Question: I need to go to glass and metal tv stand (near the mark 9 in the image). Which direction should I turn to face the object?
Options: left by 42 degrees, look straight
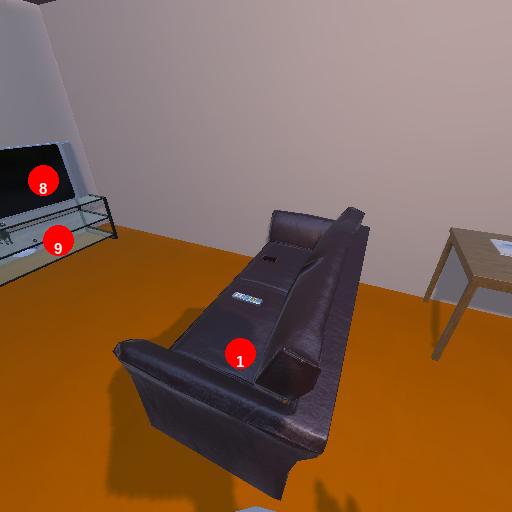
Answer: left by 42 degrees